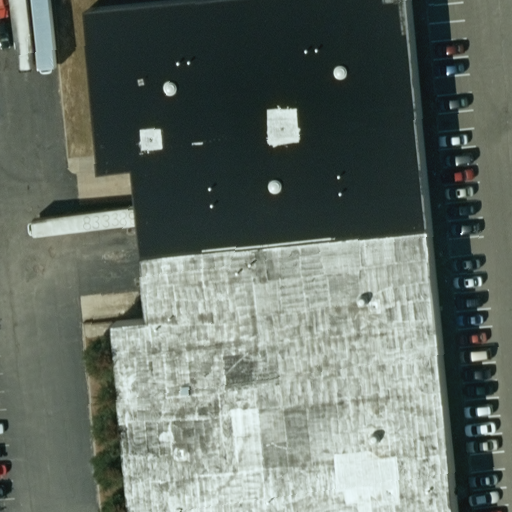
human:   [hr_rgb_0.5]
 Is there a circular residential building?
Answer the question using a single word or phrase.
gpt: no

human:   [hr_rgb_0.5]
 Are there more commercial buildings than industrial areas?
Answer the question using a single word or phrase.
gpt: no

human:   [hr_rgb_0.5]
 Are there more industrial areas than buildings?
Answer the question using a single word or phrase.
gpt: no

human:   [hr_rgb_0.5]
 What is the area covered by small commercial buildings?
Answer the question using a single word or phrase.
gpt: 0m2

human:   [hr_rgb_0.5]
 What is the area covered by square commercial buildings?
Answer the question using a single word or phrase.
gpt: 0m2

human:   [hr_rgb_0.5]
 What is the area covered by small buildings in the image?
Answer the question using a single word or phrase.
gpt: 0m2

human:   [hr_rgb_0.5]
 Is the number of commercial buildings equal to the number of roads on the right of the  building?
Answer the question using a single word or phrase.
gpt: yes

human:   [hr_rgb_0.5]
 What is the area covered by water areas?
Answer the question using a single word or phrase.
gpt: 0m2

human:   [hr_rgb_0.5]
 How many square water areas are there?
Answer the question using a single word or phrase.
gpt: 0

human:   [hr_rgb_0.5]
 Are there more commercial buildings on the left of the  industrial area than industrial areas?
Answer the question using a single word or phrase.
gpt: no

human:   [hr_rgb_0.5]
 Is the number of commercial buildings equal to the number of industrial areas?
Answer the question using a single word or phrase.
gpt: yes

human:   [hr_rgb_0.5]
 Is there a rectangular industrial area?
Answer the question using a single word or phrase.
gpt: yes

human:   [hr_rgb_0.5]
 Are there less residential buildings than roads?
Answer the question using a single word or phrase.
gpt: yes

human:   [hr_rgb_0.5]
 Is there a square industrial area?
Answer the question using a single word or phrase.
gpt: no

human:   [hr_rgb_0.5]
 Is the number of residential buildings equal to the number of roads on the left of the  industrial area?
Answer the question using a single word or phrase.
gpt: yes

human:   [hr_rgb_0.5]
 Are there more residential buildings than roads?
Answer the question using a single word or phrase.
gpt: no

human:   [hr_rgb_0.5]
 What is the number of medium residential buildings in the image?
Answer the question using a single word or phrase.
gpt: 0

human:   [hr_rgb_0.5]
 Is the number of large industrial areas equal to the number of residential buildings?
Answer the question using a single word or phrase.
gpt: no

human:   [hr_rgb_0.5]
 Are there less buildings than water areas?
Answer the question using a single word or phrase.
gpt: no

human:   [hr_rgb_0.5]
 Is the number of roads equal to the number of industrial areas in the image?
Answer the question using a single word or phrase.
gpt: yes

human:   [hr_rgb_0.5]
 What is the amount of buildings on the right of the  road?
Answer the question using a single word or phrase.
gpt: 0

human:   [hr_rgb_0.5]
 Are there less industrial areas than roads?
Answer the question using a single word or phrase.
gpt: no

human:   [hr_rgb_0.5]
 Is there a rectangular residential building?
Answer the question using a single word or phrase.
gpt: no

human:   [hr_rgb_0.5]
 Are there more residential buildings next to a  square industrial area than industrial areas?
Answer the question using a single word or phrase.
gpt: no

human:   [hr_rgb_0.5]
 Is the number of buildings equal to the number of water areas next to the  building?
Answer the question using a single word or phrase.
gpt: no

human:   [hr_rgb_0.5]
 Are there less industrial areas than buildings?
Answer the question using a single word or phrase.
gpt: no

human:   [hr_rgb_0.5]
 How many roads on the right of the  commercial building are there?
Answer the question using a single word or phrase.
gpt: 1

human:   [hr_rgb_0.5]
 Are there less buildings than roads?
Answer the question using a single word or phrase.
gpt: no

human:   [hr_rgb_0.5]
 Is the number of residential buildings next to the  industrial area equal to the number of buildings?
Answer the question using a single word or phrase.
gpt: no

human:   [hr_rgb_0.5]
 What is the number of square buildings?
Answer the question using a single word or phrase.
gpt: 0

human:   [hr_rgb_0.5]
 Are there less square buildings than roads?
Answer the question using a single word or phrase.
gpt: yes

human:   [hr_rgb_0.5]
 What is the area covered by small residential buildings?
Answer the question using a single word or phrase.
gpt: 0m2

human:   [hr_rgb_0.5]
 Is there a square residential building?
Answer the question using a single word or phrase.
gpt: no

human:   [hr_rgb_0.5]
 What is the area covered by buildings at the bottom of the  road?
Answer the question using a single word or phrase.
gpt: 2307m2

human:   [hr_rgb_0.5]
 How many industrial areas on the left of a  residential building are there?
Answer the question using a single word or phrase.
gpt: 0

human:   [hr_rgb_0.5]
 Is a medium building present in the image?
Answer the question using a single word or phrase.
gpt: no